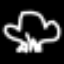
Label: frog